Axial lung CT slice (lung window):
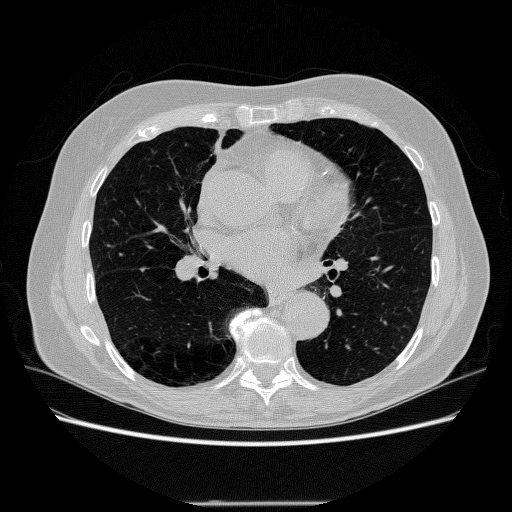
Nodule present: yes
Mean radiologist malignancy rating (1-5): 3